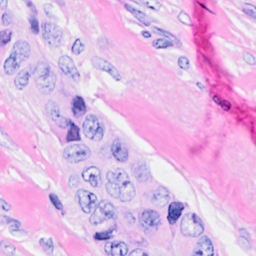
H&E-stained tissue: Breast